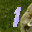
Label: 1